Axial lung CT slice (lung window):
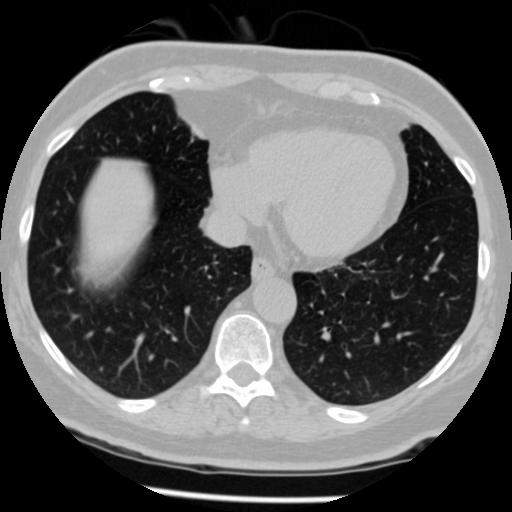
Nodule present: no